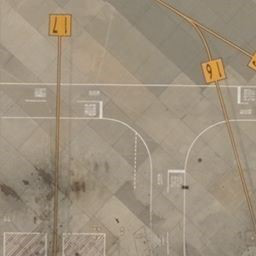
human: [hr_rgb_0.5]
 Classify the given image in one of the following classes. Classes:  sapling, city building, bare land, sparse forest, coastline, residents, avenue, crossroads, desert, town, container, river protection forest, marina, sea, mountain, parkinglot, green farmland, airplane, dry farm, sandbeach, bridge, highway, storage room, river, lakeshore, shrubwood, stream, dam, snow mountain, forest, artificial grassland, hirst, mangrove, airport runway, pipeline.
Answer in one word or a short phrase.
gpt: airport runway